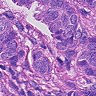
Metastatic tissue present: yes